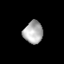
Tissue: lung
Cell type: Myeloid cells
Senescence score: 0.1537
Nuclear area (px): 423
Mean DAPI intensity: 176.125